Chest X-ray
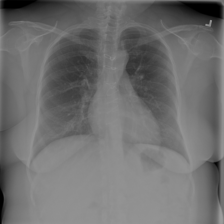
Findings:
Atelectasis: negative
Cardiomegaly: negative
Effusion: negative
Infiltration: negative
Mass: negative
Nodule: negative
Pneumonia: negative
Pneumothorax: negative
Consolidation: negative
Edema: negative
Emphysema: negative
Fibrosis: negative
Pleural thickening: negative
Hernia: negative